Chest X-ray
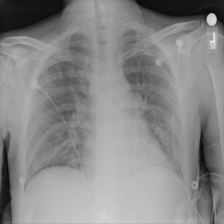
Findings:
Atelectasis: negative
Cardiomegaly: negative
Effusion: negative
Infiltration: negative
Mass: negative
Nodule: negative
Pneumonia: negative
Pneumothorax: negative
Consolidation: negative
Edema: negative
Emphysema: negative
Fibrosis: negative
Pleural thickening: negative
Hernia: negative